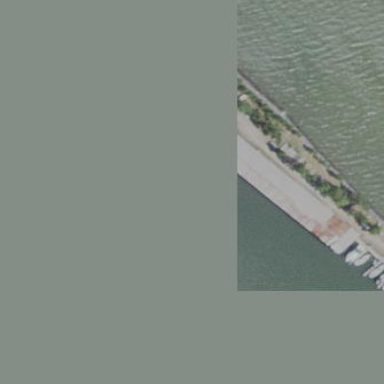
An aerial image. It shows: Boathouse building.